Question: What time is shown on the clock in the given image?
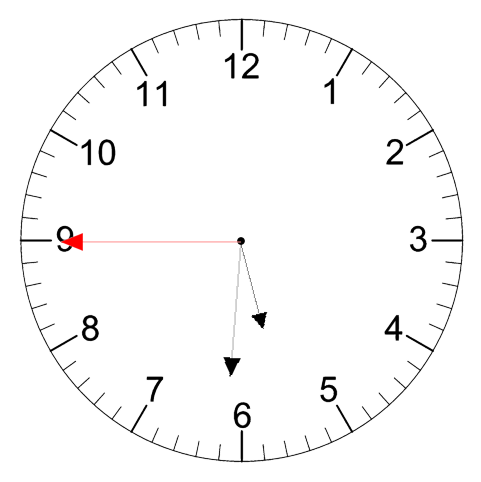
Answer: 05:30:45